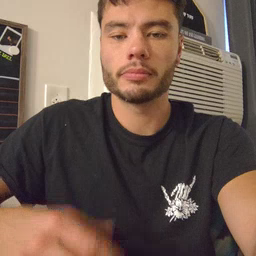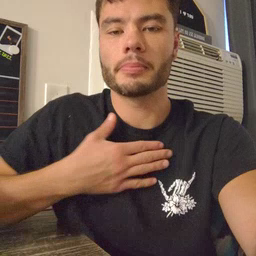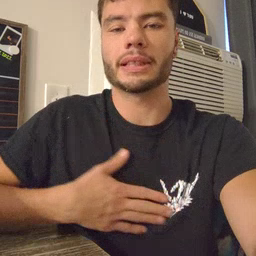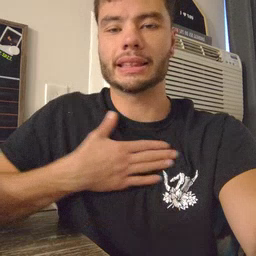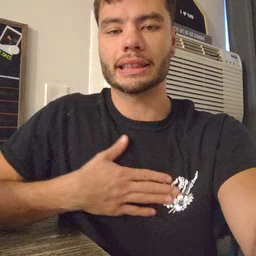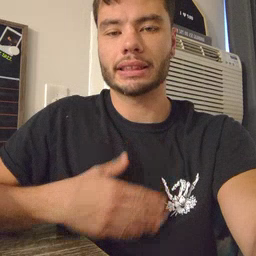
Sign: please